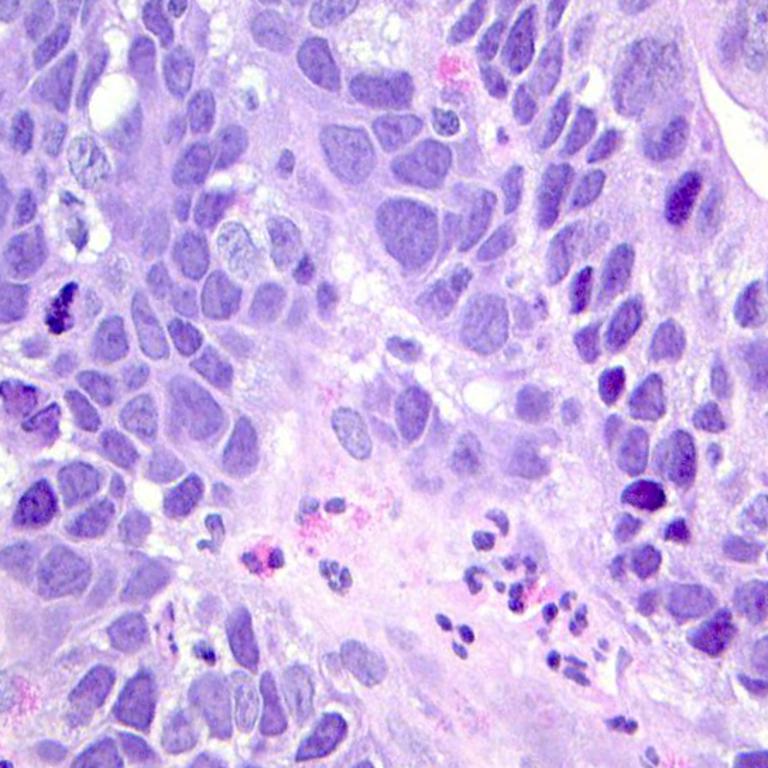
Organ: colon
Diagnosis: adenocarcinomas